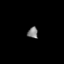
Tissue: lung
Cell type: Others
Senescence score: 0.5496
Nuclear area (px): 114
Mean DAPI intensity: 127.579